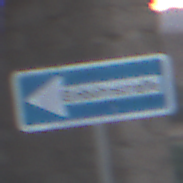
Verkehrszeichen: EinbahnstrasseLinksweisend
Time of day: SunriseSunset
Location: Outdoor (Nature)
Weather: Clear
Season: NotSpecified
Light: Natural